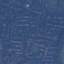
Label: Residential